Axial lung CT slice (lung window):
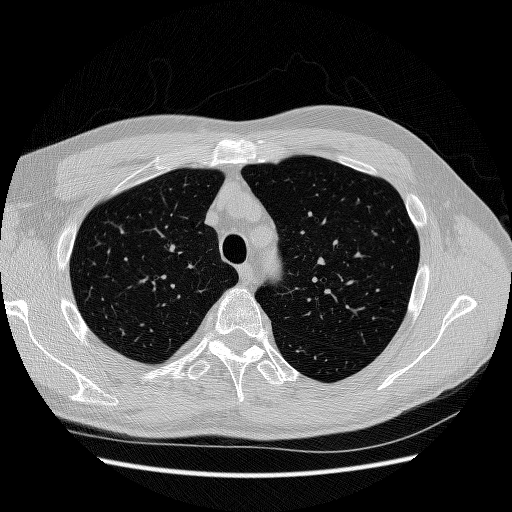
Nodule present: no